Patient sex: M
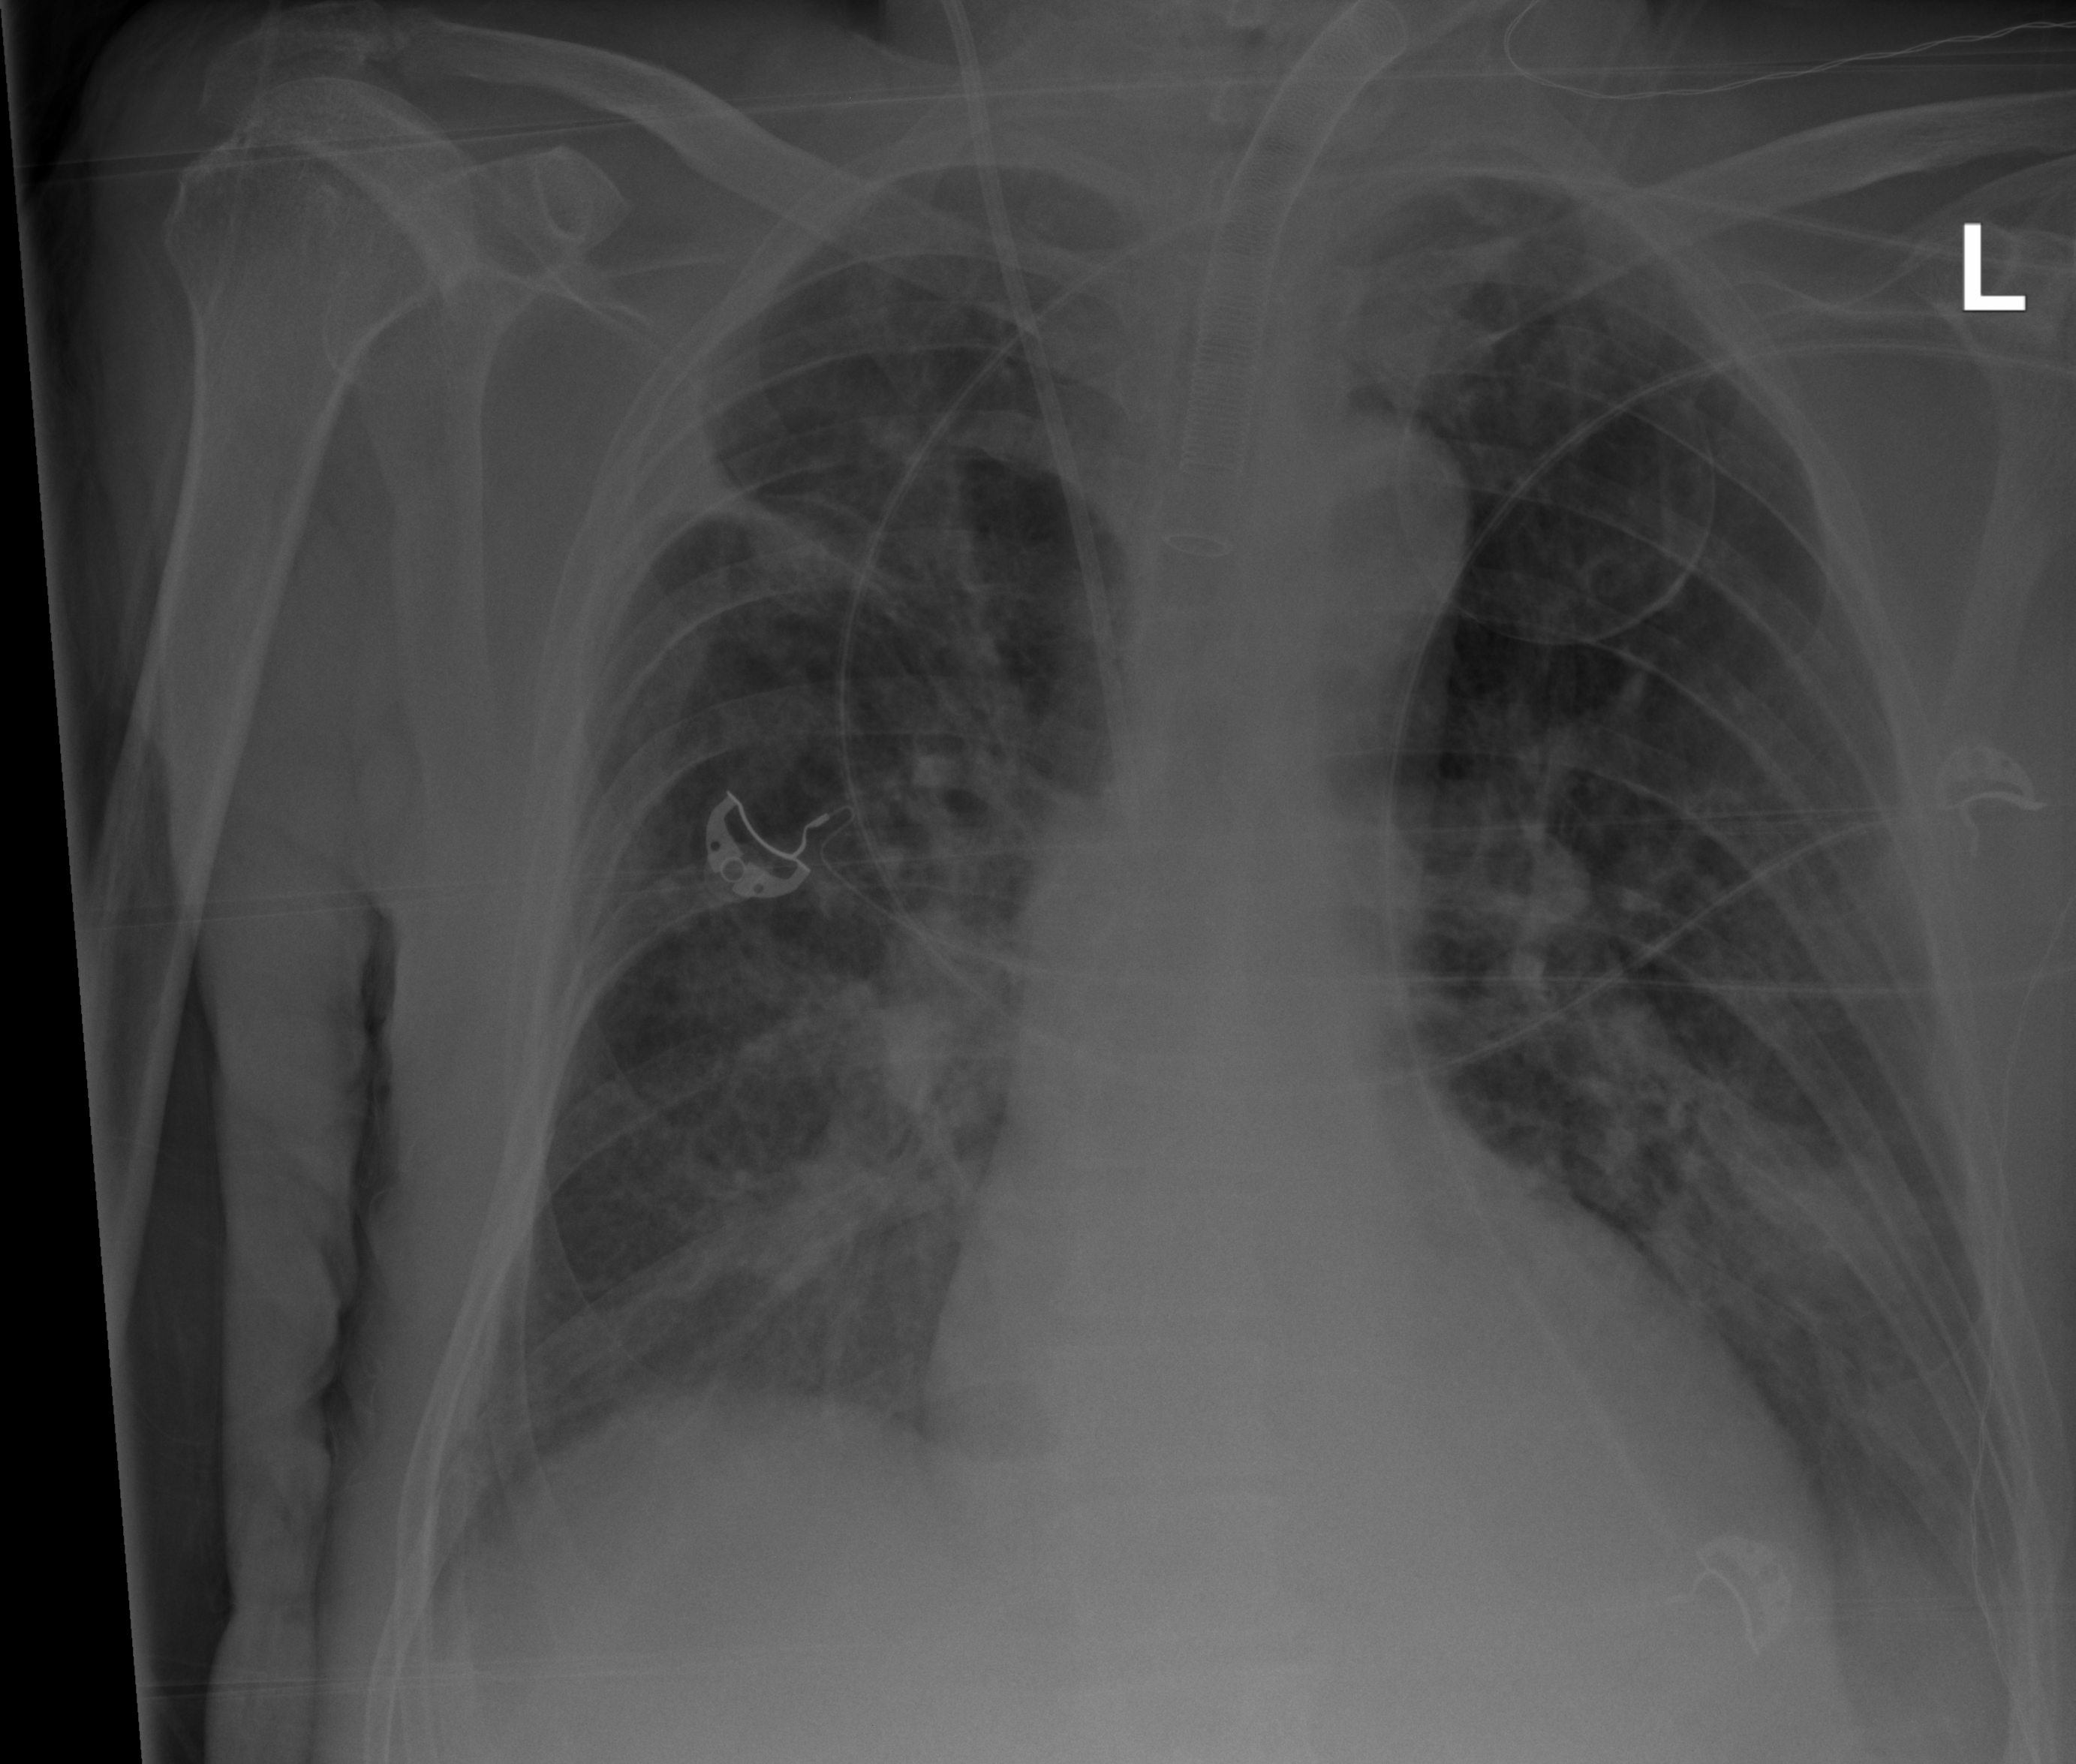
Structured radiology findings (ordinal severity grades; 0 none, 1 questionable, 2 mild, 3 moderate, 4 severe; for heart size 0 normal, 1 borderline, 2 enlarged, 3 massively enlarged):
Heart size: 2
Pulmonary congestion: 2
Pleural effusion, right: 2
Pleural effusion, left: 2
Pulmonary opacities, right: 1
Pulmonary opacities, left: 1
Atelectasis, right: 0
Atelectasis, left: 2